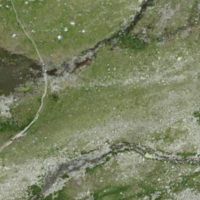
EUNIS habitat code: 26
Species observed at this site:
Eriophorum scheuchzeri